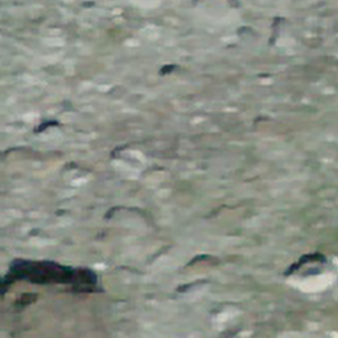
Label: other